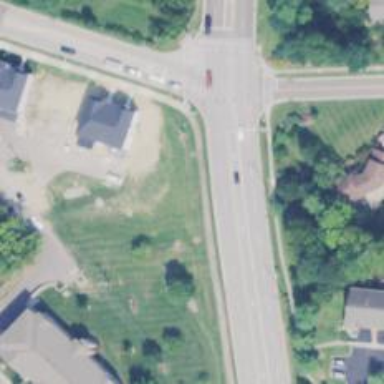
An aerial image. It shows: Crossing footway.